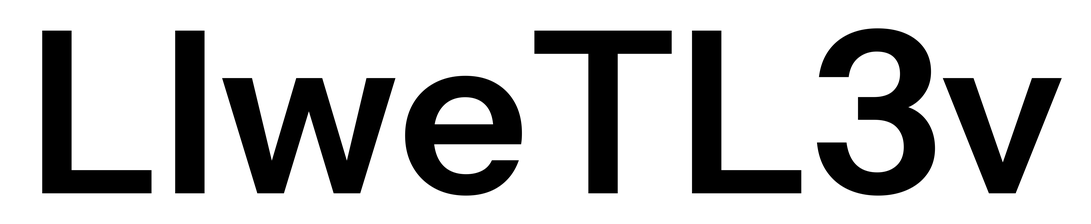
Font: InstrumentSans_SemiBold